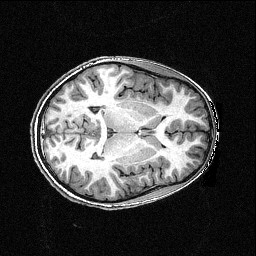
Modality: T1w
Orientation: axial
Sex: female
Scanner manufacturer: siemens
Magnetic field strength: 3 T
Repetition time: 2.3 s
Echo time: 0.00336 s